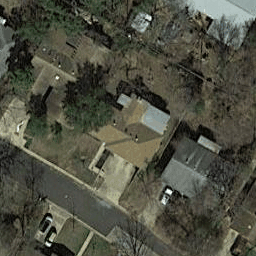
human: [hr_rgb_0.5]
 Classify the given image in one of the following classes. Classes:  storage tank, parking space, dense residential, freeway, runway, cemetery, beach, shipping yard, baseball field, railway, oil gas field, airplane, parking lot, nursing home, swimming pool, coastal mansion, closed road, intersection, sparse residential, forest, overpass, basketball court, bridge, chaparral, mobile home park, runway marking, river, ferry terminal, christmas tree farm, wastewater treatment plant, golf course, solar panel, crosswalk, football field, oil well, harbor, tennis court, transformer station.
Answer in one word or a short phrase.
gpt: sparse residential